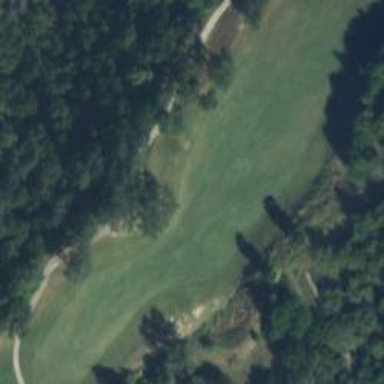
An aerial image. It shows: Golf hole.